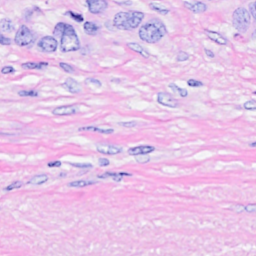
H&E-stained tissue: Breast